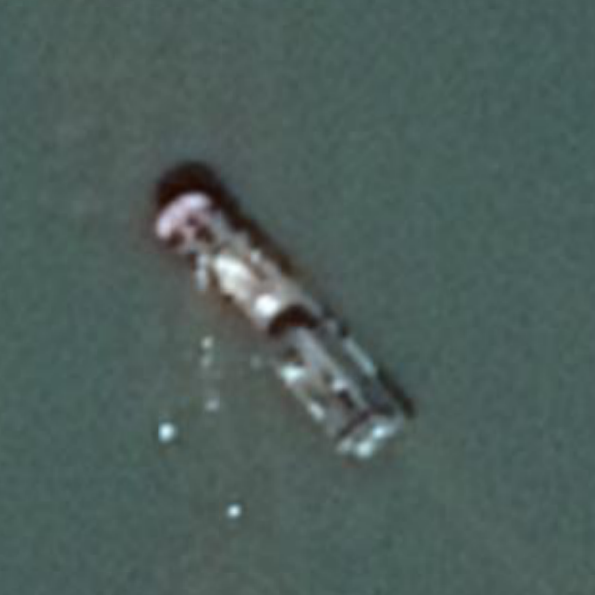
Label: Cargo_ship